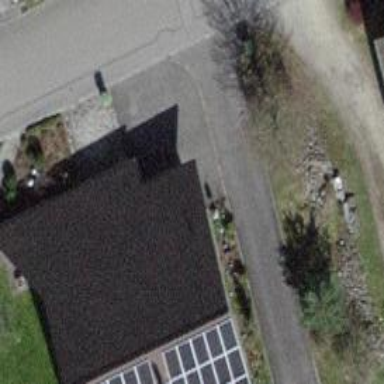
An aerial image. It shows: Building with tiled roof.